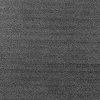
Atmospheric dust classification: dusty